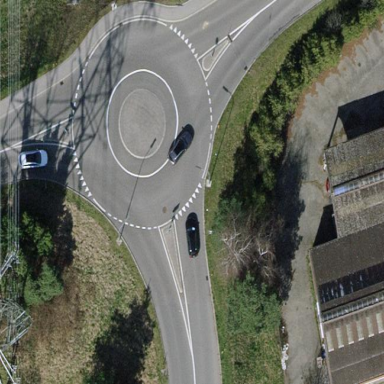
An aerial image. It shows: Tertiary road with asphalt surface leading to roundabout junction.